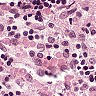
Metastatic tissue present: no